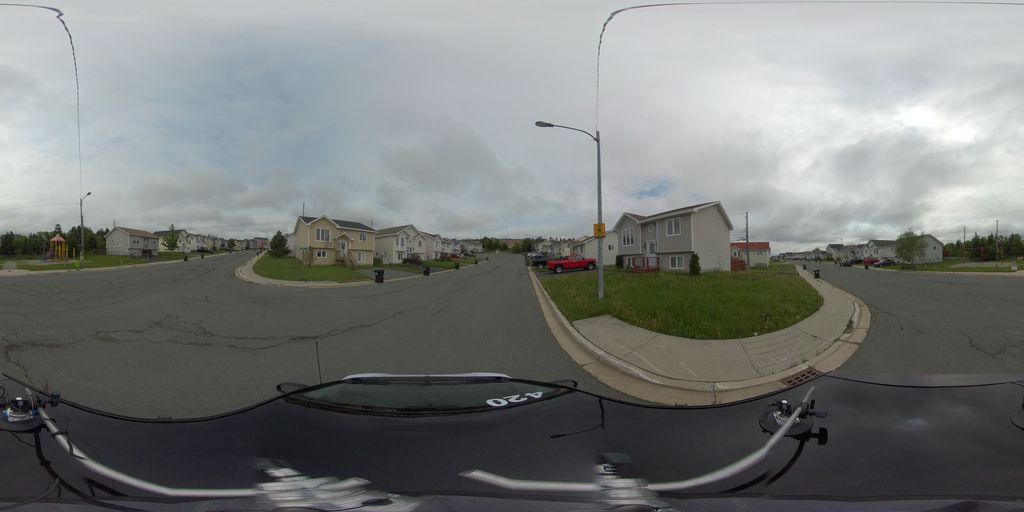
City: st_johns